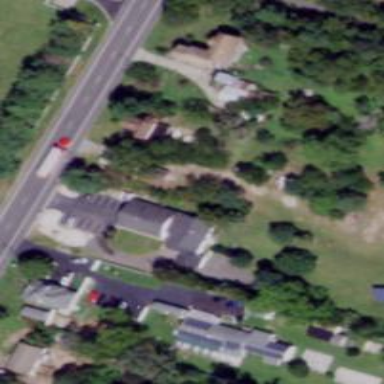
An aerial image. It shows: Veterinary facility.